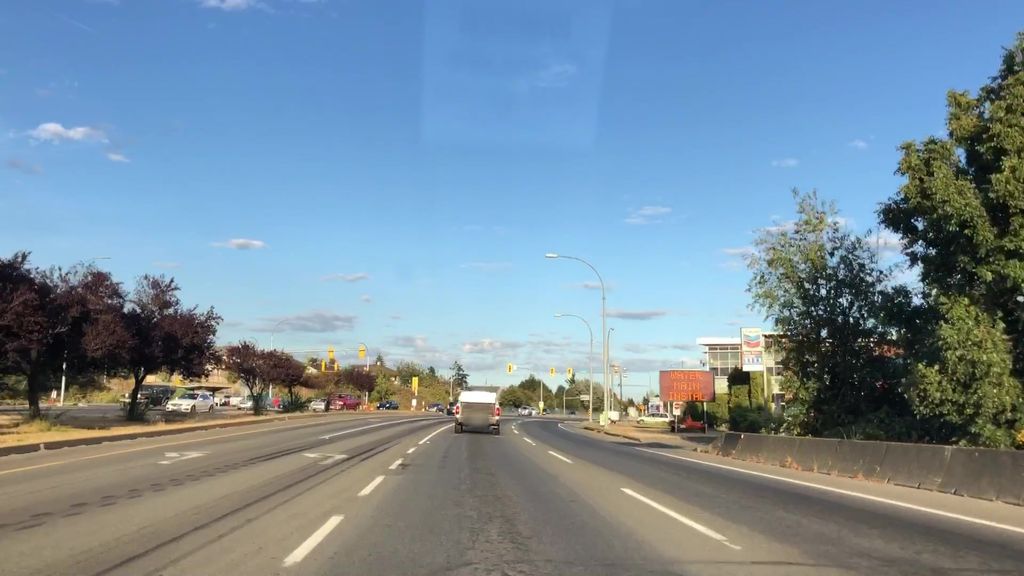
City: victoria